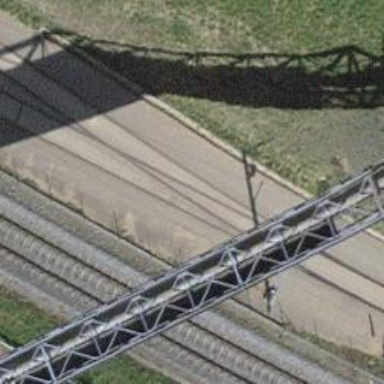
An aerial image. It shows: Railway switch.